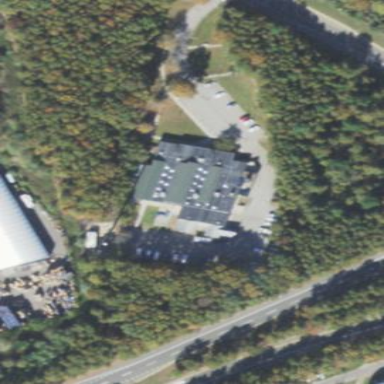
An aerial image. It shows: Commercial building.